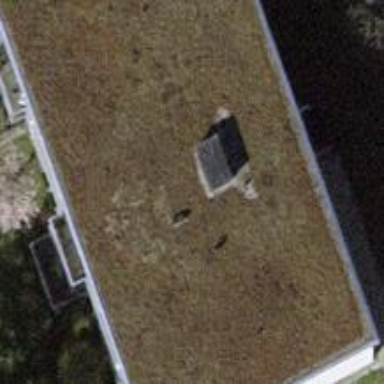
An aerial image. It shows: Building with flat roof.